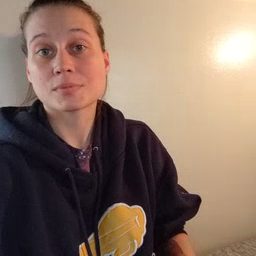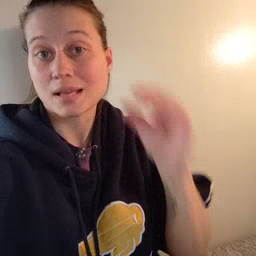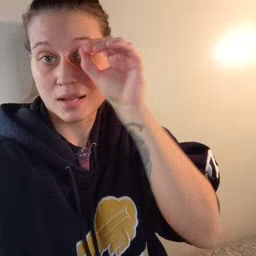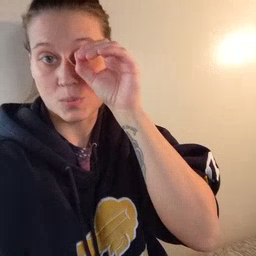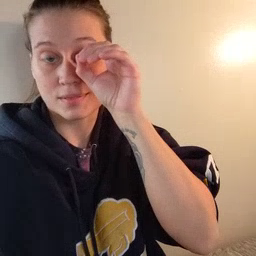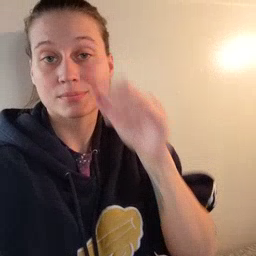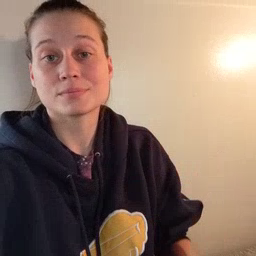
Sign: owl